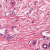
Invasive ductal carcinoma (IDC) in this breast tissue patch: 0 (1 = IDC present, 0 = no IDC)